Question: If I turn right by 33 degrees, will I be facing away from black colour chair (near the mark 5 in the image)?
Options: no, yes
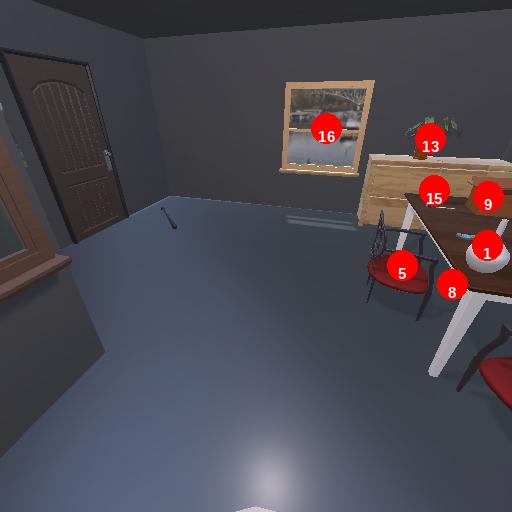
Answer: no